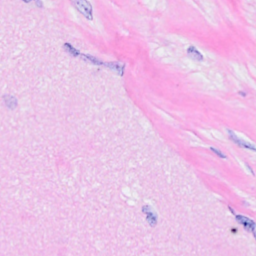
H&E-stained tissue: Breast